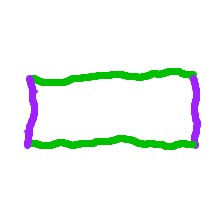
Shape: rectangle